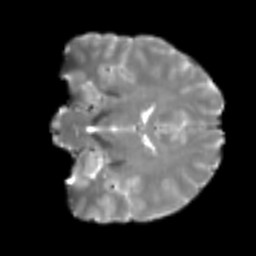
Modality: T2w
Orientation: coronal
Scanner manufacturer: siemens
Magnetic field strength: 3 T
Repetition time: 4 s
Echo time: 0.0594 s